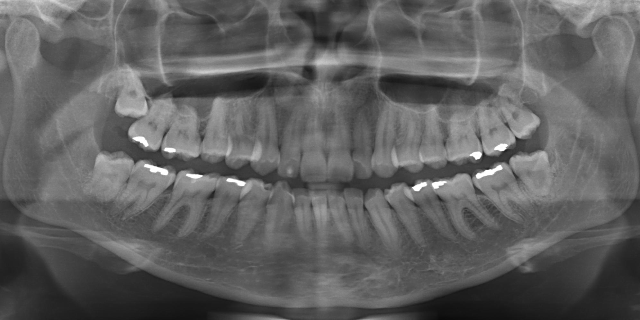
adult